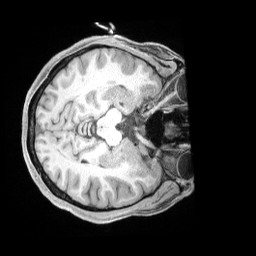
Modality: T1w
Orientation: axial
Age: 35
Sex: female
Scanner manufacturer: siemens
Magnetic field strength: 3 T
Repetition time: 2 s
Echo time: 0.00211 s